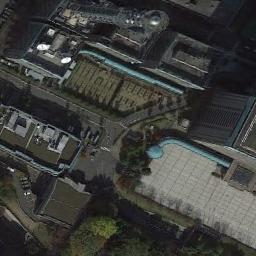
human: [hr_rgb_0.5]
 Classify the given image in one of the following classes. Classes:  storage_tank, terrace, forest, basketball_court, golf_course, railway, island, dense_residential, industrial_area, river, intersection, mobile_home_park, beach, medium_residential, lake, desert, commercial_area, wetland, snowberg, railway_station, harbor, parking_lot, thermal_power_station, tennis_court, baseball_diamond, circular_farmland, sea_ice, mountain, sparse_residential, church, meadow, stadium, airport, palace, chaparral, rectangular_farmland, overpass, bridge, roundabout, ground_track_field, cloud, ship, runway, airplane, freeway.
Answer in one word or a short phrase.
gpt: commercial_area